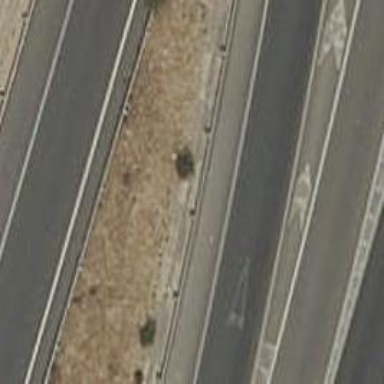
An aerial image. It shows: Asphalt motorway link.